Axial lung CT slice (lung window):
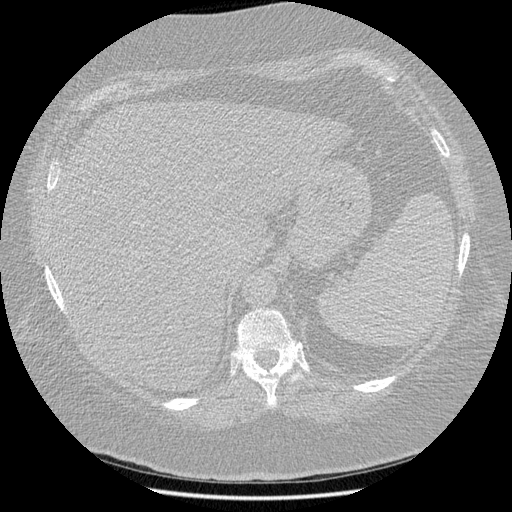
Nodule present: no